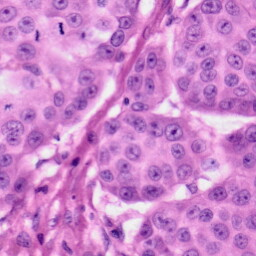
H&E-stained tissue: Skin